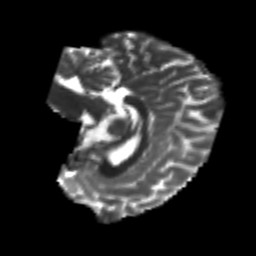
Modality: T2w
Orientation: sagittal
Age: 24
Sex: male
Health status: healthy
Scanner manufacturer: ge
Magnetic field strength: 3 T
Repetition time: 11 s
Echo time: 0.072 s